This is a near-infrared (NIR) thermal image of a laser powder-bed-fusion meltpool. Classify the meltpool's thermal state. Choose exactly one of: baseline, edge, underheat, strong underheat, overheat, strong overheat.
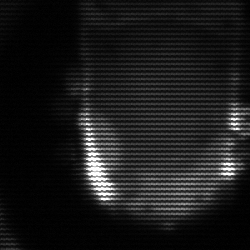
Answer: baseline